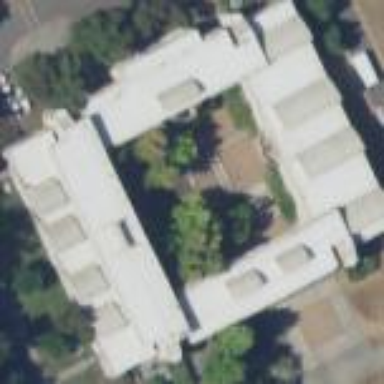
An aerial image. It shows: Building.